Question: I have a git repository which pulls down .java files to a production server when a push is made to a specific branch. (Working) I'm running Debian 9 with the openJDK package. (jdk 1.8.0)
I've decided to compile the new .java files on the server, then execute them. My issue is that while specifying the -cp arg as "lib/*.jar", during compilation I get: error package jar.example.class does not exist import jar.example.class;
And so forth for each reference to any information referenced from another .lib file.
The closest I've gotten is this command, which produces no output but does not compile the entire project.
-
in /server/bin/com/ruse/net/packet/impl/ the .class file is older than the corresponding ItemActionPacketListener.java file in /server/src/com/ruse/net/packet/impl/
- - - - -
Here's an image of the folder structure:

For reference, here is the command I have been using to run the server (which works)
-
I've tried providing the -cp or -classpath arguments in different ways, however, javac seems to fail to reference the .jar files during compilation.
Here are the various javac commands I've tried:
- javac -classpath "lib/*.jar" -d "bin/" "src/com/ruse/GameServer.java"- javac -sourcepath /home/rsps/server/src/.jar -d bin- javac -classpath "lib/*.jar" -d "bin/" -sourcepath "src/" "src/com/ruse/GameServer.java"- javac -cp "lib/:lib/*" -d "bin/" -sourcepath "src/" "src/com/ruse/GameServer.java"- javac -cp .:/lib/*.jar: -d "bin/" "src/com/ruse/GameServer.java"
I expected the output to be the fresh .class files, however the actual results have all been a variation of below:
-
results in:
> symbol: class ChannelBufferlocation: class PacketBuildersrc/com/ruse/world/World.java:11: error: package com.google.common.util.concurrent does not existimport com.google.common.util.concurrent.ThreadFactoryBuilder;'''
^
'''
src/com/ruse/util/Misc.java:26: error: package org.jboss.netty.buffer does not existimport org.jboss.netty.buffer.ChannelBuffer;'''
^
'''
src/com/ruse/util/Misc.java:750: error: cannot find symbol'''
public static String readString(ChannelBuffer buffer) {
^
'''
symbol: class ChannelBufferlocation: class Miscsrc/com/ruse/world/content/dialogue/DialogueManager.java:6: error: package com.google.gson does not existimport com.google.gson.Gson;'''
^
'''
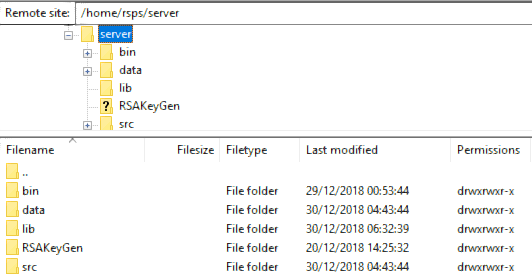
Answer: A distinct non answer: you are talking about a real world project and requirements.
In the real world, you don't invoke javac manually. Instead you use a build system like maven or gralde. You define a project structure which includes the required libraries.
And then you let the build system do all the pesky details.
Anything else means: you spending efforts to create your own deficient build system.
So: do not reinvent the wheel! This problem is solved, and whatever you come up with will be less powerful and much more error prone than such mature build systems.
Update: when your team prefers to follow less efficient strategies, and you don't have any leverage, then the best option is to lead by example. Like: create a working build setup and project definition using gradle. Then show your team mates how nicely that setup works with eclipse. How you can use it to keep full control of what gets build, and when and how.
People are often nervous about changes, but they are often open when you can show them the advantages of a working solution!